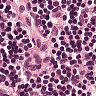
Metastatic tissue present: no